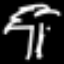
Label: palm tree